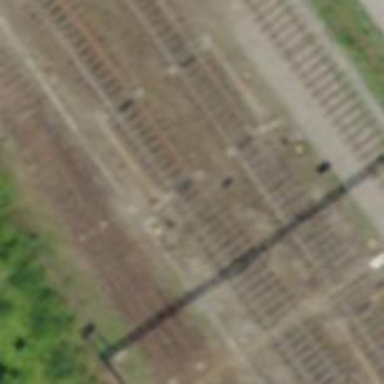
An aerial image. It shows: Railway switch.